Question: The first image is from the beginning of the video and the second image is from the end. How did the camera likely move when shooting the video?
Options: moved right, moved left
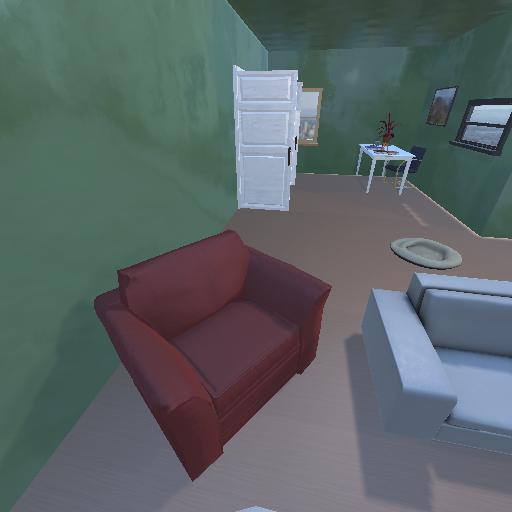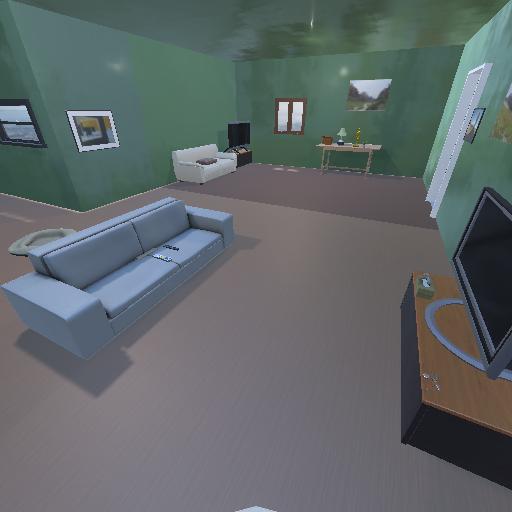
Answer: moved right